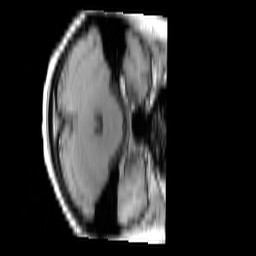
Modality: T1w
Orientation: axial
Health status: ill
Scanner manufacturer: siemens
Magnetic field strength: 3 T
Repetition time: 0.44 s
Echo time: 0.00266 s